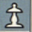
Piece: wP